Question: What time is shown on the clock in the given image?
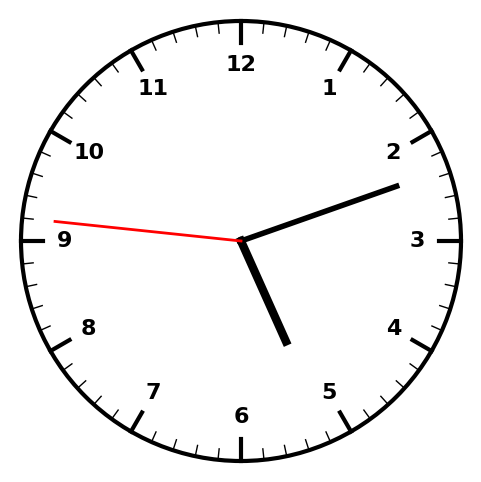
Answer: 05:11:46